Field crop: maize
Growth stage: 1
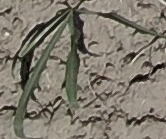
Species: sorghum